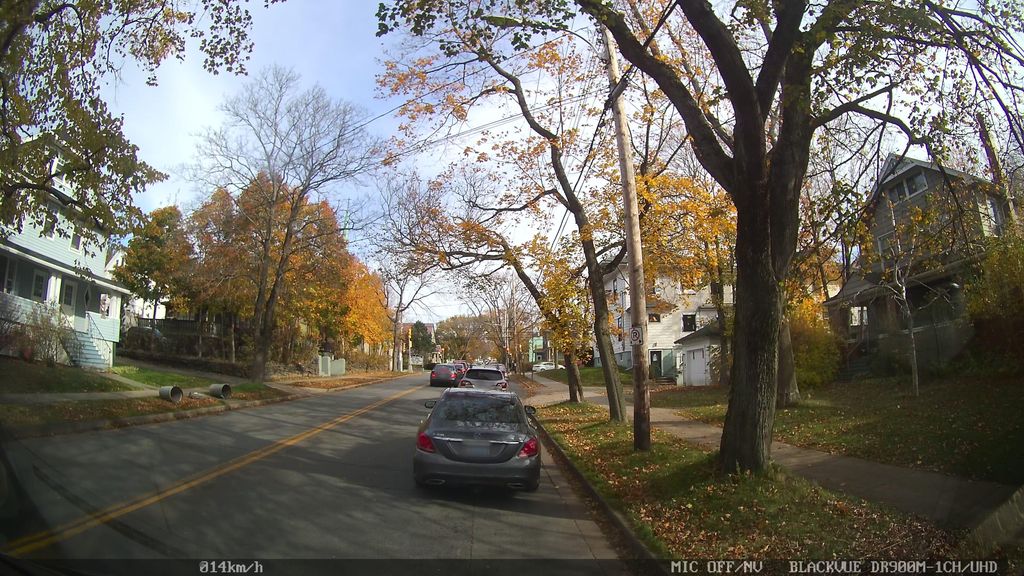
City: halifax